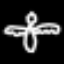
Label: angel